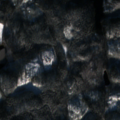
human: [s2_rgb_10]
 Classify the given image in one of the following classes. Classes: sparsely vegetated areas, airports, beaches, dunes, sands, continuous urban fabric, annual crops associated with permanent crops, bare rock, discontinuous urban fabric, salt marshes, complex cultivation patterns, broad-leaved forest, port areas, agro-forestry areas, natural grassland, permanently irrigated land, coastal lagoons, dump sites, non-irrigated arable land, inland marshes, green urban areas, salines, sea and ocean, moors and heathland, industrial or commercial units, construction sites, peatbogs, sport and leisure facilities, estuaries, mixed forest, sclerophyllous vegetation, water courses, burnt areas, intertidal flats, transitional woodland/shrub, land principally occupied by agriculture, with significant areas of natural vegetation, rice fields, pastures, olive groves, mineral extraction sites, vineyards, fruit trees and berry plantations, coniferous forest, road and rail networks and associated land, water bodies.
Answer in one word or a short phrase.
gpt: coniferous forest, mixed forest, water bodies